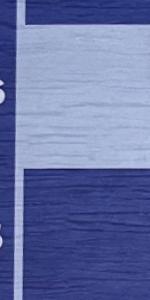
Label: Empty